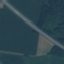
Land use / land cover: Highway